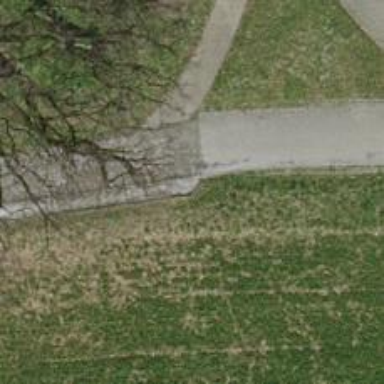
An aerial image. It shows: Pedestrian road with cobblestone surface.